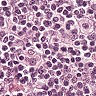
Metastatic tissue present: no